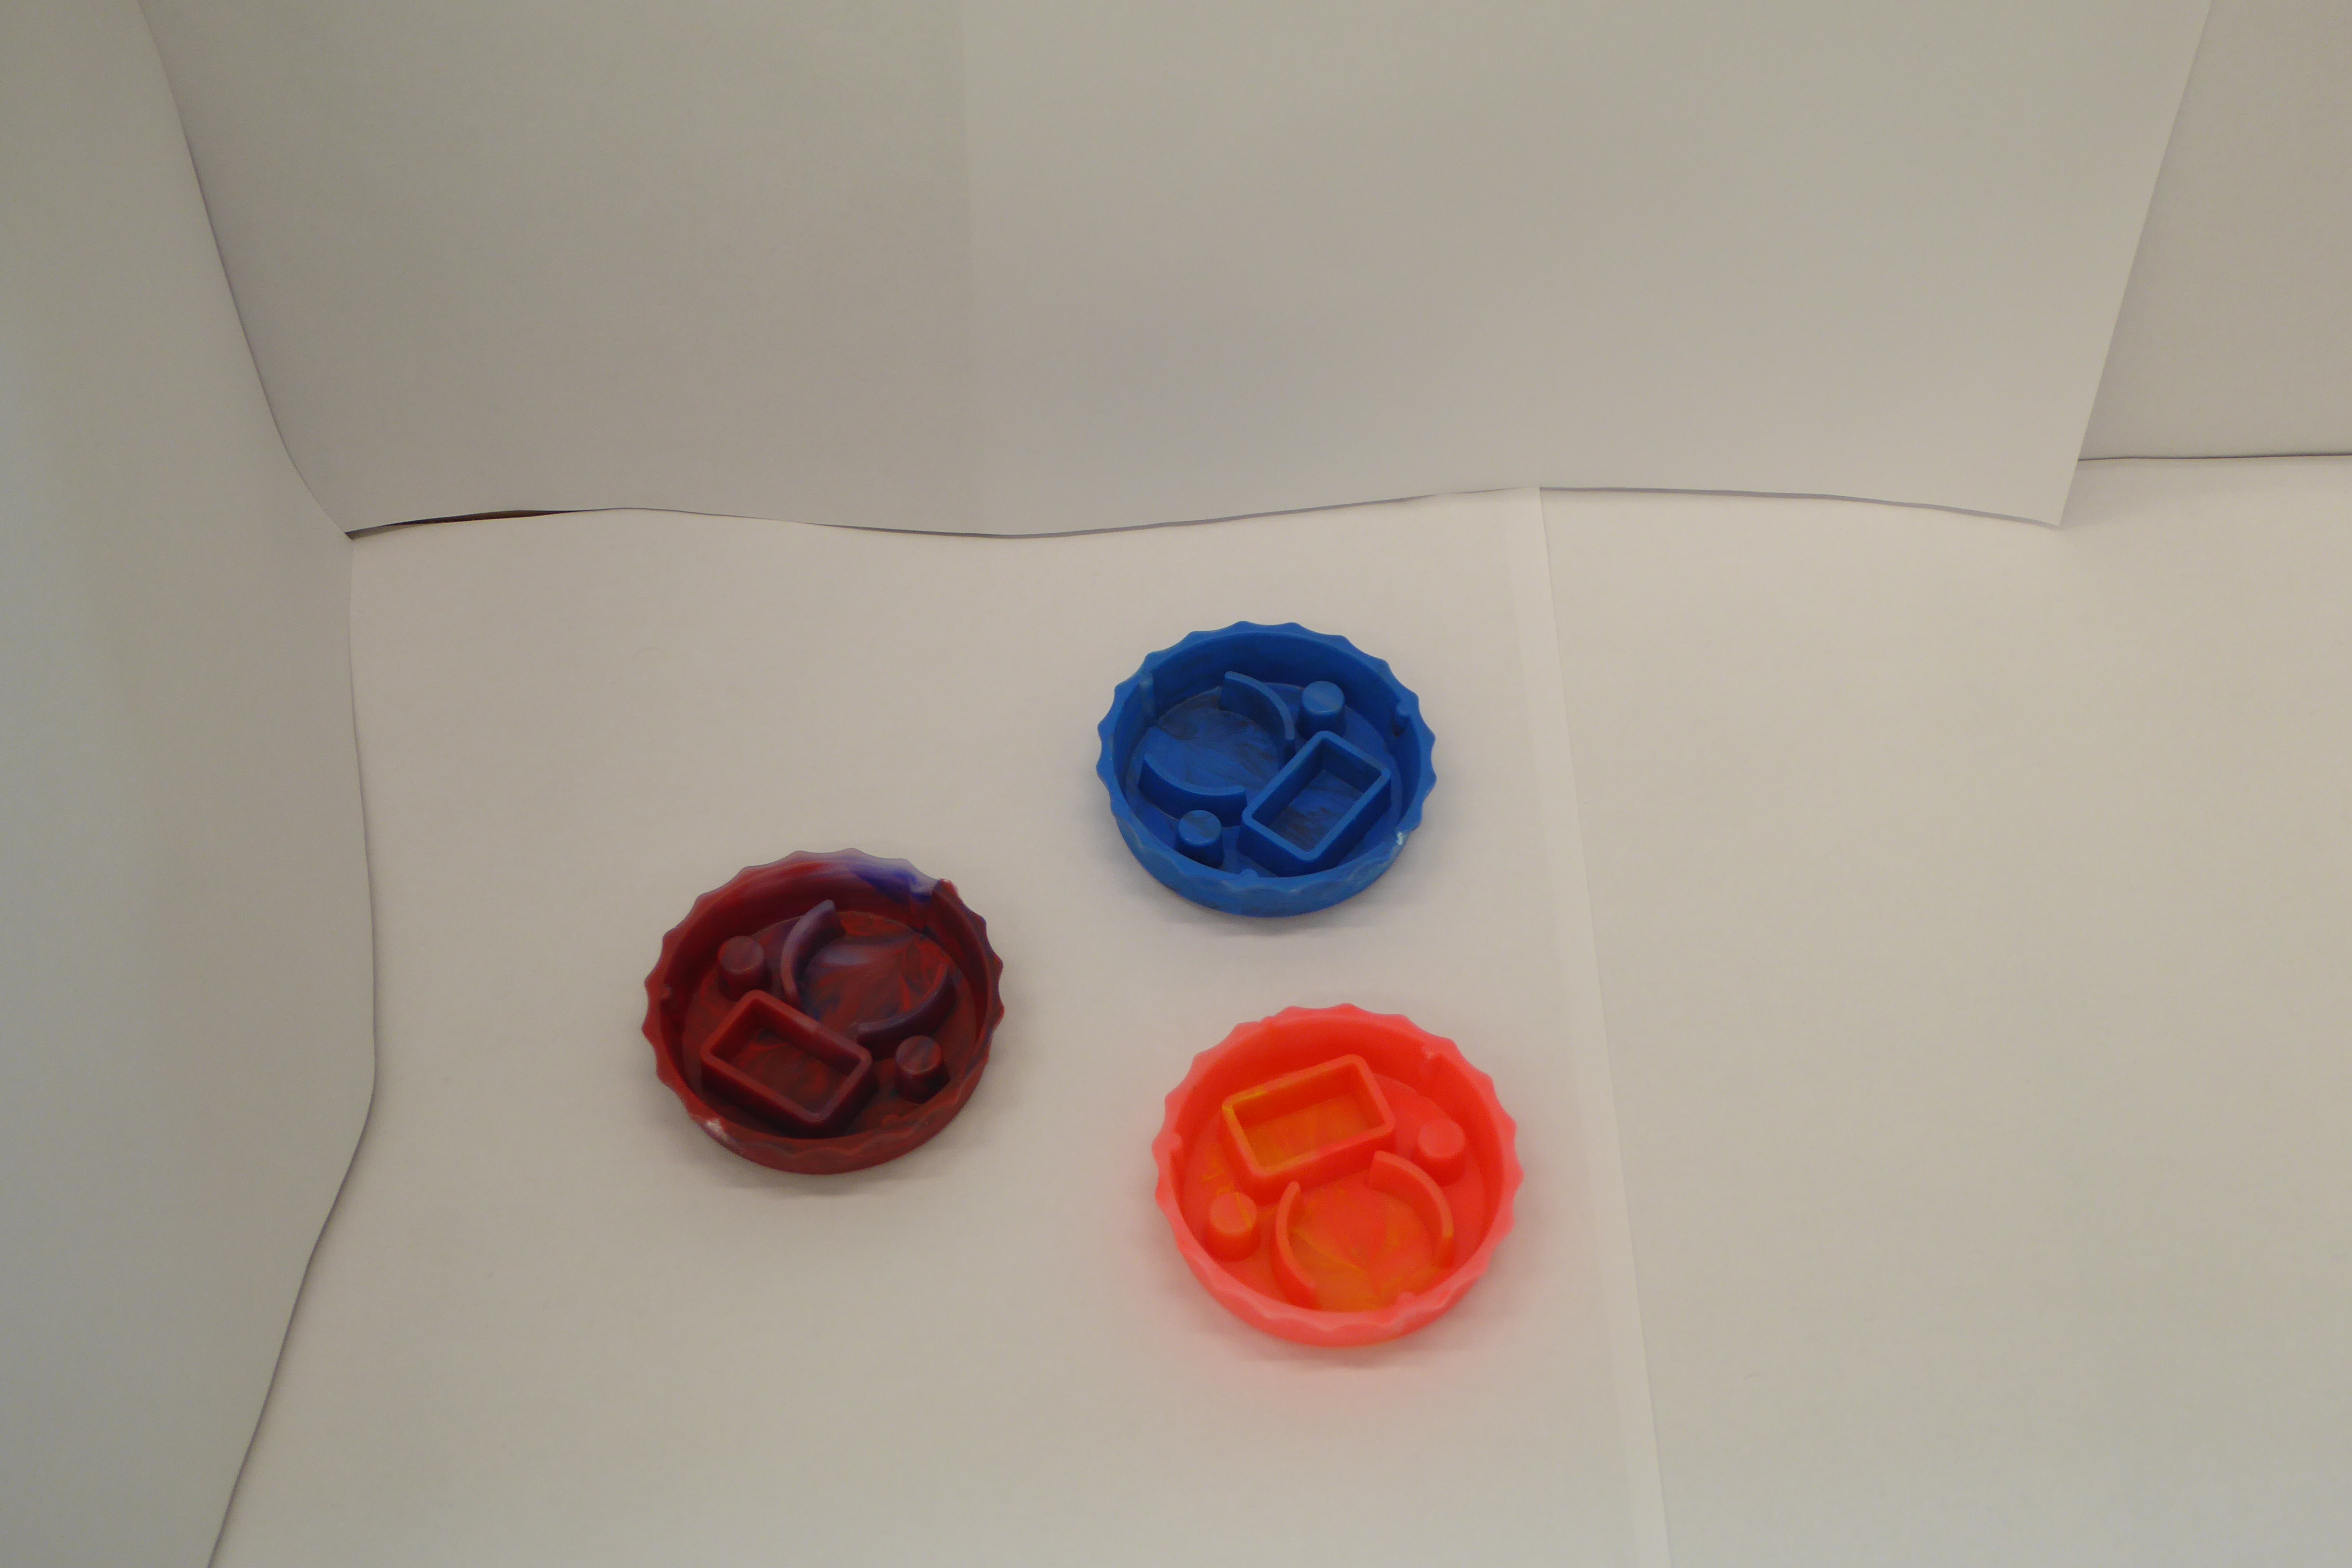
Label: Bottle Opener - Cover